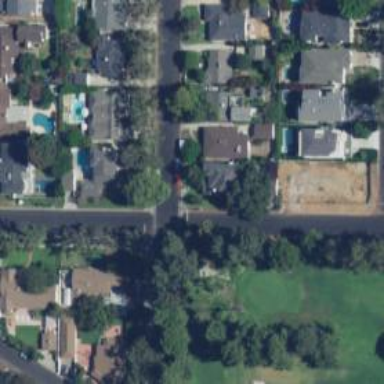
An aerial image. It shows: Residential road with asphalt surface. Sidewalk is present on the left side.